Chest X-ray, PA view. Patient: 55 years old, sex M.
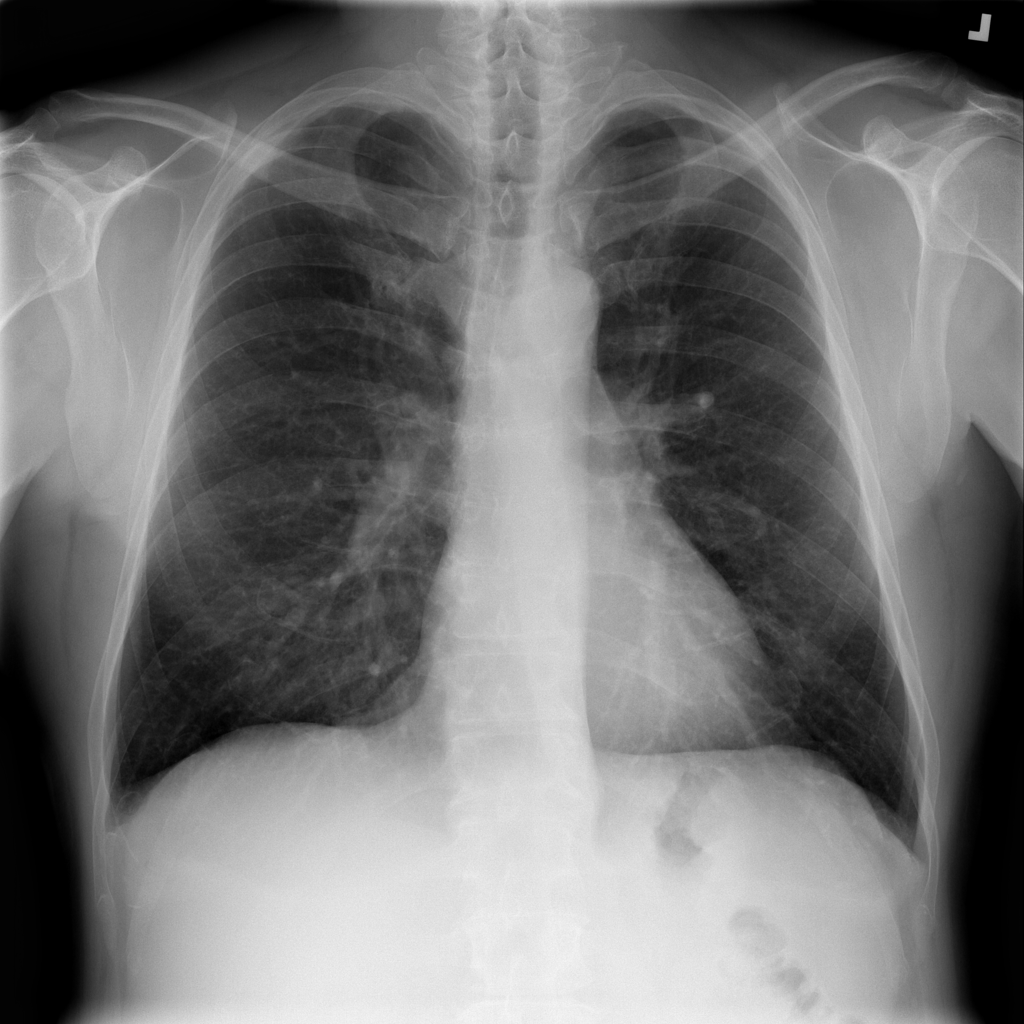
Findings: No Finding